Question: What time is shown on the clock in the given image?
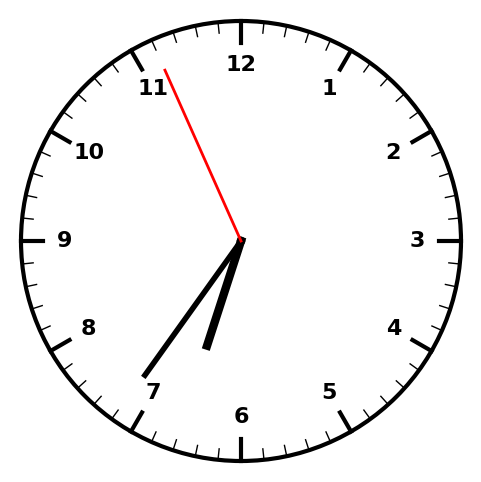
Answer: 06:35:56